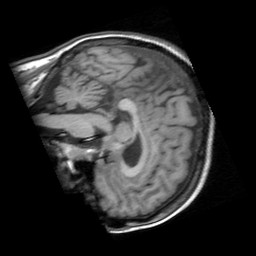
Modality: T1w
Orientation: sagittal
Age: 28